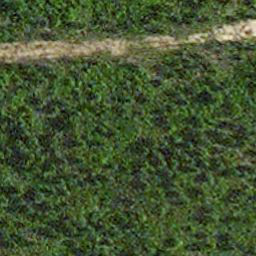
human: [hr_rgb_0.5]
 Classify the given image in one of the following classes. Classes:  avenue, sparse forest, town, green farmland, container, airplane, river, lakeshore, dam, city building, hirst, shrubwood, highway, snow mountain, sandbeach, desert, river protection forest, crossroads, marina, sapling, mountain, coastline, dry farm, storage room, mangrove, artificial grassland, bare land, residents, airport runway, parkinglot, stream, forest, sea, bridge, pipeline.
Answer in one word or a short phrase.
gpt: avenue